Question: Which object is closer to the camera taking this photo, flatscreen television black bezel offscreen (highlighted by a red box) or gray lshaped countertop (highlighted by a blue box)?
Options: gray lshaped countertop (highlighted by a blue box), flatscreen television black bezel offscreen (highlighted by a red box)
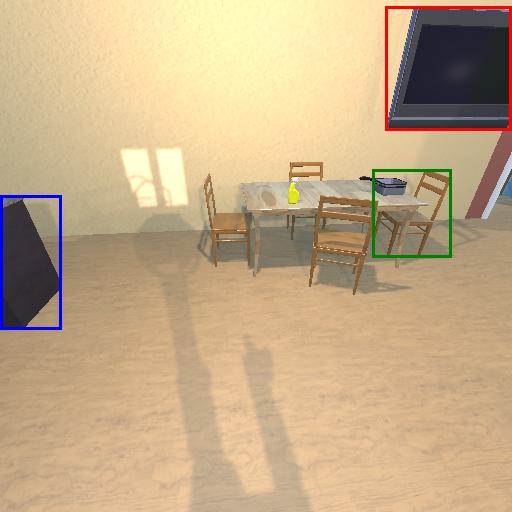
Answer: gray lshaped countertop (highlighted by a blue box)